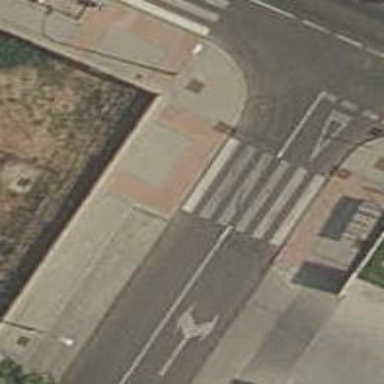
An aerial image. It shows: Zebra crossing on the road.